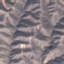
Label: HerbaceousVegetation